Field crop: maize
Growth stage: 2
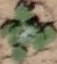
Species: chenopodium